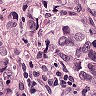
Metastatic tissue present: yes